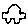
Label: car